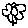
Label: flower